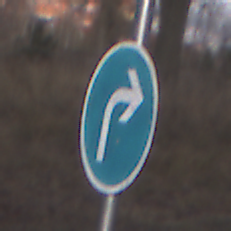
Verkehrszeichen: VorgeschriebeneFahrtrichtungRechts
Umgebung: Outdoor, Nature
Tageszeit: MorningAfternoon
Wetter: PartlyCloudy
Licht: Natural
Jahreszeit: NotSpecified
Kontrast: HighContrast